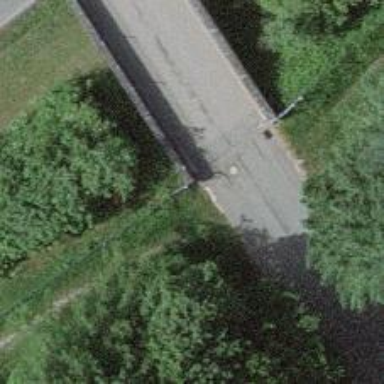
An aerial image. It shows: Concrete bridge over grade1 track.